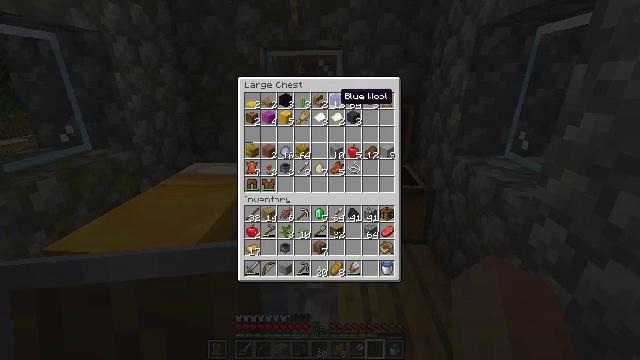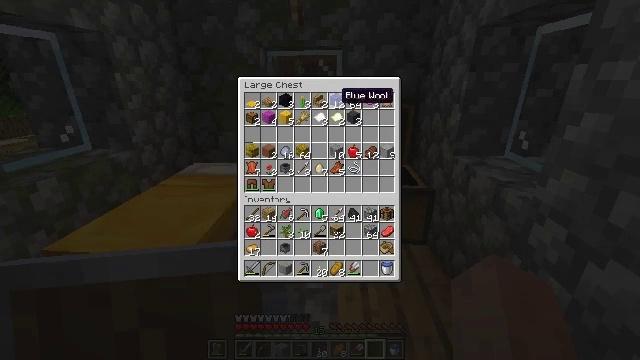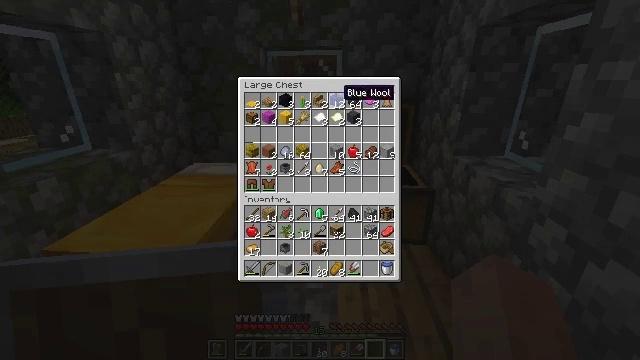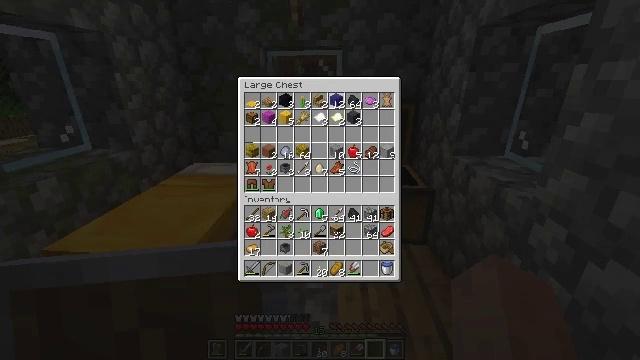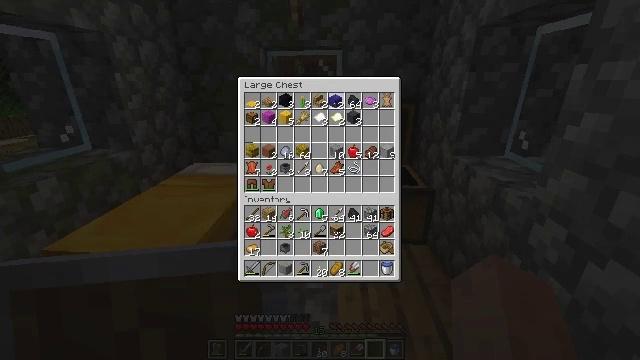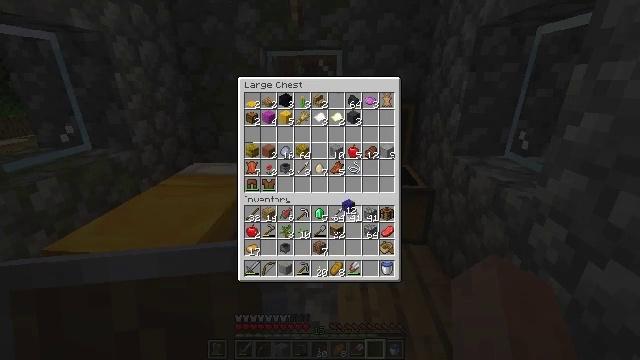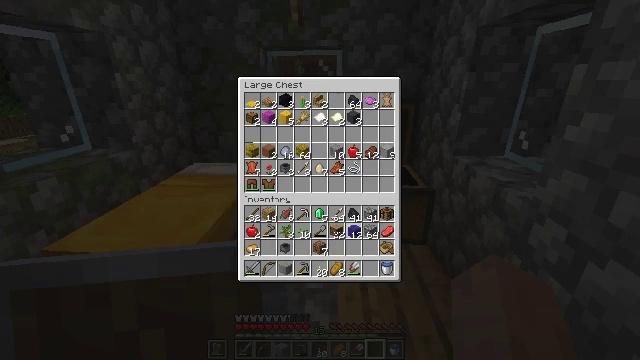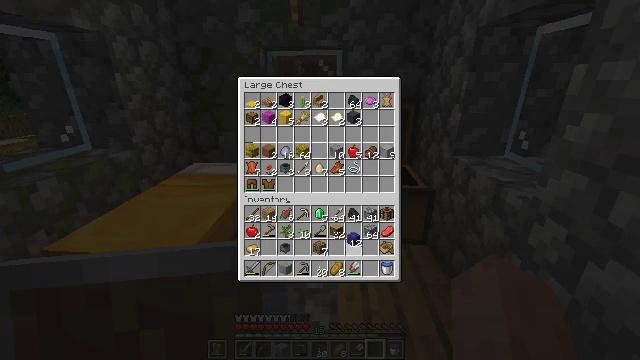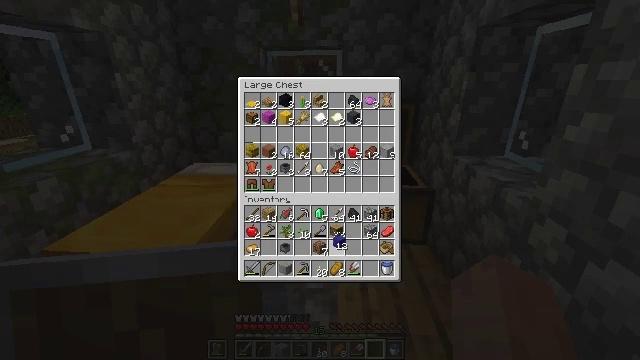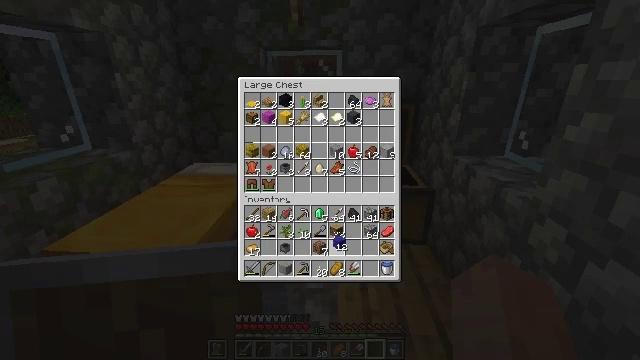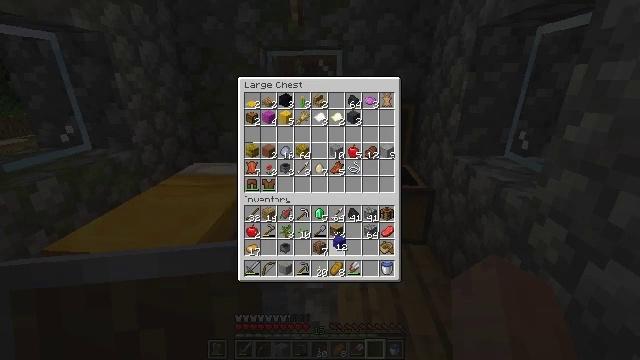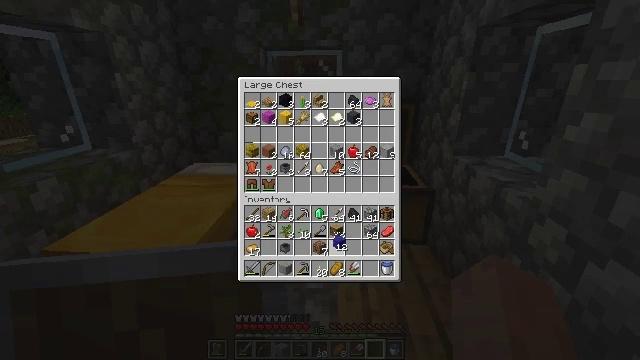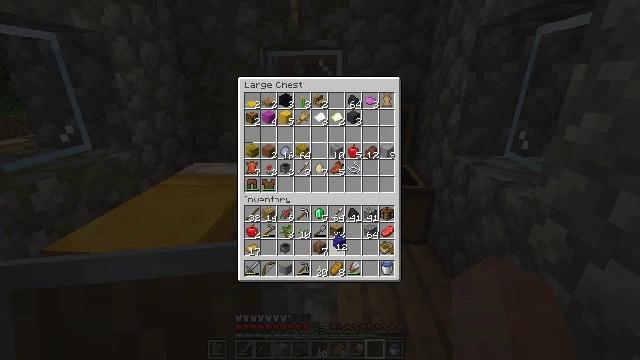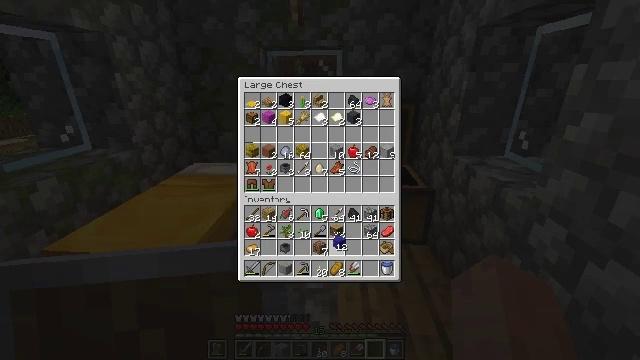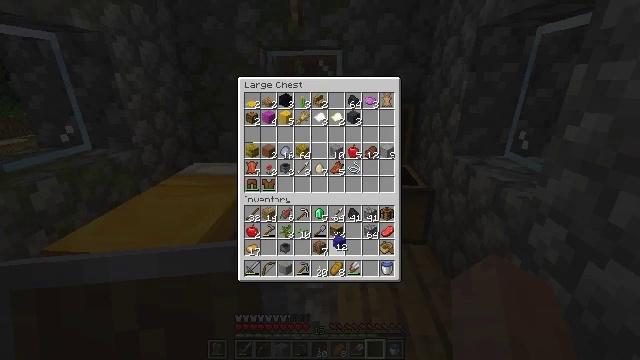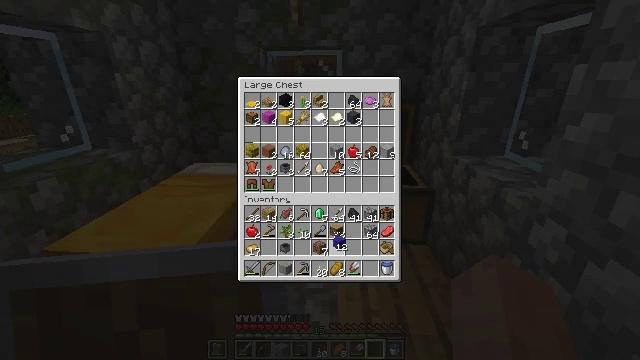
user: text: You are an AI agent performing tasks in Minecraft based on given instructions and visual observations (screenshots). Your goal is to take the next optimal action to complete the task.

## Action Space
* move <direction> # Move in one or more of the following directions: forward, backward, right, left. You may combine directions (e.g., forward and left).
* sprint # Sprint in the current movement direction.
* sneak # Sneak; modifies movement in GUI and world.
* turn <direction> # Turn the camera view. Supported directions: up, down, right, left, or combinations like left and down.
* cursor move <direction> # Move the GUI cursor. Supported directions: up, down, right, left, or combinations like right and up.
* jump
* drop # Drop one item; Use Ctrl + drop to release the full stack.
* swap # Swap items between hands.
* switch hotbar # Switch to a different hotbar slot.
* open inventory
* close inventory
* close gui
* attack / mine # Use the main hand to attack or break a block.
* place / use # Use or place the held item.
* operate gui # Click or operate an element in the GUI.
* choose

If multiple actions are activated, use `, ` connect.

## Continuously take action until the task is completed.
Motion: motion action
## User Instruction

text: Craft the blue bed using 3 blue wool and 3 planks.
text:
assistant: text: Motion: no_op
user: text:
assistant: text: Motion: no_op
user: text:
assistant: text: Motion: attack / mine
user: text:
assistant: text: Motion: attack / mine
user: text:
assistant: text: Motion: turn right and down
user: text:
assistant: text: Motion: turn down
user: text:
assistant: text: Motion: turn down
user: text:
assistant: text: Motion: turn left
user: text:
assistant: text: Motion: no_op
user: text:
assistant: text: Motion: no_op
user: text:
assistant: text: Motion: no_op
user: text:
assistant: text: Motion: no_op
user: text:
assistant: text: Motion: no_op
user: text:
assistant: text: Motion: use / place
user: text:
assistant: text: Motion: use / place
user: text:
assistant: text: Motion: no_op
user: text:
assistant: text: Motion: no_op
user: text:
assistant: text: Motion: no_op
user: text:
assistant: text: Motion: use / place
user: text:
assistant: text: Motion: use / place
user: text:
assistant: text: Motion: no_op
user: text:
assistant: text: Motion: no_op
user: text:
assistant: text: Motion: use / place
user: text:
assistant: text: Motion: no_op
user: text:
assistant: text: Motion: turn right
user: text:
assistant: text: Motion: no_op
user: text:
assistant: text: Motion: no_op
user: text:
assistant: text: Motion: turn left
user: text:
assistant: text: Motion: no_op
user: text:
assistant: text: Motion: no_op